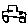
Label: car